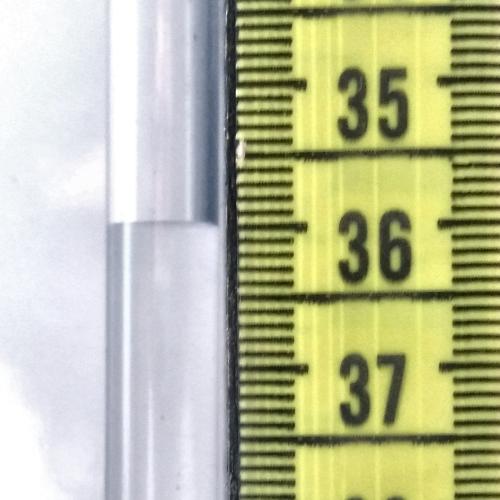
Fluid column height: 36.0 cm